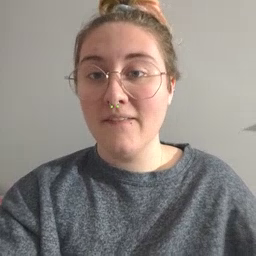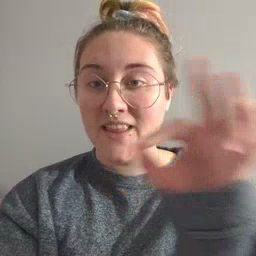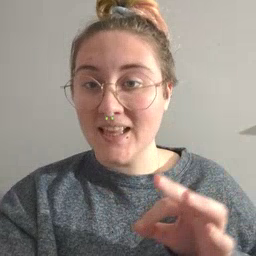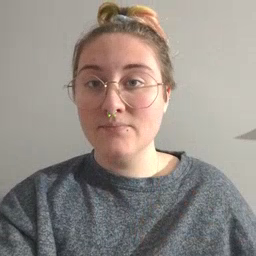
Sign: feet